Question: I'm trying to make a Universal App (Windows 8.1 & Windows Phone 8.1) and i need to deserialize Json with Json.NET library.
But i can't add a NuGet or dll reference to my Shared Project, i can do this only in Windows 8.1 and Windows Phone 8.1 project.
I need this in my Shared project to prevent code duplication.
I'm using Visual Studio 2013.2 Final

Rightclick doesn't propose to manage Nuget Packages, and Project tab doesn't have "Add reference" item
How to do this ?
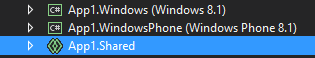
Answer: Universal Shared project doesn't need to have any references/packages. Its concept is simplification and generalization of "Add as Link" option. You can try to install that packages (I suggest, PCLs) to both Win8 and WP8 projects and that probably will work, because Shared project uses, for example, Windows Store API without link to it.